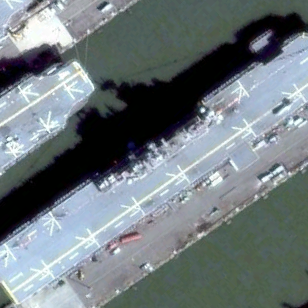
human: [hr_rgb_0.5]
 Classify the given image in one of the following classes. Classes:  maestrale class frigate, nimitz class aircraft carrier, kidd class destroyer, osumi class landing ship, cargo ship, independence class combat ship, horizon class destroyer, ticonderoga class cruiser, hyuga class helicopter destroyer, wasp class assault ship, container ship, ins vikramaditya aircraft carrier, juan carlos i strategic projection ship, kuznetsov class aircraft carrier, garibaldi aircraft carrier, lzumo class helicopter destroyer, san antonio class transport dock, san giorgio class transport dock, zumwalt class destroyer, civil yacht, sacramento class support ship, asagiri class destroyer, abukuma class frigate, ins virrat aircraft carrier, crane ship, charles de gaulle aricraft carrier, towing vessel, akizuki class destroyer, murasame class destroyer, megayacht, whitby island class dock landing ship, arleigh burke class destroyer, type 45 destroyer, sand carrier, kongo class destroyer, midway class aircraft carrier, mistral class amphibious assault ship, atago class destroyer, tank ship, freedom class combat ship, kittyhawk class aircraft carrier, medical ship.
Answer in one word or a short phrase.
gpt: Wasp class assault ship